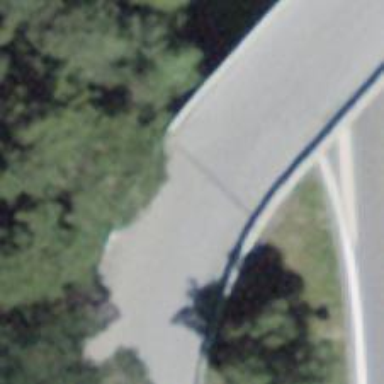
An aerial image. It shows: Unclassified road with bridge.